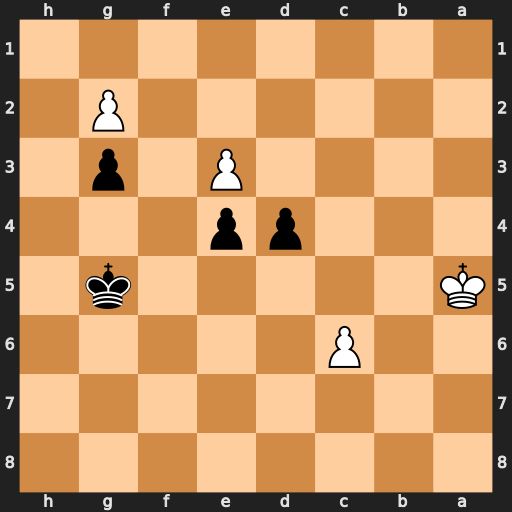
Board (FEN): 8/8/2P5/K5k1/3pp3/4P1p1/6P1/8
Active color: b
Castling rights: -
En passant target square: -
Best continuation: dxe3 c7 e2